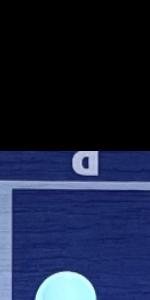
Label: Empty